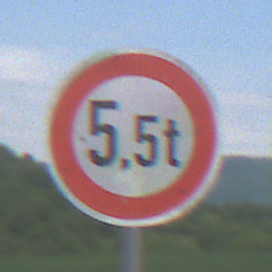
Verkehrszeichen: TatsaechlicheMasse
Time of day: Midday
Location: Outdoor (RoadRail)
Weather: PartlyCloudy
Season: NotSpecified
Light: Natural